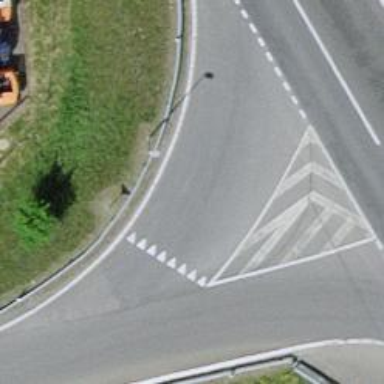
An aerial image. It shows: Asphalt trunk link road.